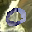
Label: 0